Question: Right, what I have is:
'''
<Window x:Class="WpfGettingThingsDone.View.MainWindow"
xmlns="http://schemas.microsoft.com/winfx/2006/xaml/presentation"
xmlns:x="http://schemas.microsoft.com/winfx/2006/xaml"
AllowsTransparency="True"
Background="Transparent"
WindowStyle="None"
Title="{Binding Title}" Height="300" Width="300">
<Window.Resources>
<ResourceDictionary>
<Style x:Key="WindowBorderBackground" TargetType="{x:Type Border}">
<Setter Property="Background">
<Setter.Value>
<LinearGradientBrush StartPoint="0,1" EndPoint="1,0">
<GradientStop Color="#FF222222" Offset="0" />
<GradientStop Color="#FF222222" Offset="0.2" />
<GradientStop Color="#FFAAAAAA" Offset="0.6" />
<GradientStop Color="#FF222222" Offset="0.7" />
<GradientStop Color="#FFAAAAAA" Offset="0.9" />
<GradientStop Color="#FF222222" Offset="1" />
</LinearGradientBrush>
</Setter.Value>
</Setter>
</Style>
<Style x:Key="WindowHeaderedContent" TargetType="{x:Type HeaderedContentControl}">
<Setter Property="HeaderTemplate">
<Setter.Value>
<DataTemplate>
<Border
Background="Black"
BorderBrush="Black"
BorderThickness="1"
CornerRadius="5,5,0,0"
Padding="4"
SnapsToDevicePixels="True"
>
<DockPanel>
<Button DockPanel.Dock="Right" Command="{Binding Path=CloseCommand}">X</Button>
<TextBlock
FontSize="14"
FontWeight="Bold"
Foreground="White"
HorizontalAlignment="Center"
Text="{TemplateBinding Content}" />
</DockPanel>
</Border>
</DataTemplate>
</Setter.Value>
</Setter>
</Style>
</ResourceDictionary>
</Window.Resources>
<Border CornerRadius="5" Style="{StaticResource WindowBorderBackground}">
<HeaderedContentControl Header="Current Contexts"
Style="{StaticResource WindowHeaderedContent}"
>
</HeaderedContentControl>
</Border>
</Window>
'''
Basically draws a window with a pretty gradient background, using a HeaderedContentControl to create the title bar, which uses a HeaderTemplate to put the x button there.
Like so:

However, as you can see, I've tried binding the command of the X (close) button to the CloseCommand in my ViewModel. Assuming my ViewModel is correct and that my lack of understanding of the WPF databinding stuff is the problem, what am I doing wrong? Can it not be done the way I'm trying?
(Note: For the purposes of this question I merged all resources in use by the window into the windows resource dictionary.)
Since Sam suggested my DataContext for my window isn't set, I'll clarify that it is set, but done in the code behind for App.Xaml when it creates the MainWindow.
'''
/// <summary>
/// Interaction logic for App.xaml
/// </summary>
public partial class App : Application
{
protected override void OnStartup(StartupEventArgs e)
{
base.OnStartup(e);
MainWindow mainWindow = new MainWindow();
var viewModel = new MainWindowViewModel();
viewModel.RequestClose += (s, ev) => mainWindow.Close();
mainWindow.DataContext = viewModel;
mainWindow.Show();
}
}
'''
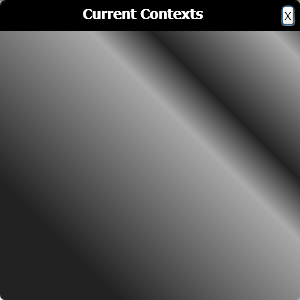
Answer: Here's another attempt. Your button is in the DataTemplate for the Header of the HeaderedContentControl. This data template has a different data context to the parent control. It's data context is implicitly the value of the Header property. So to fix your problem you would need to do
'''
<HeaderedContentControl Header="{Binding}" .../>
'''
The empty {Binding} statement means "bind the property to the DataContext of this control".
Alternatively, you could use a RelativeSource binding where you set up the Command binding. Something like:
'''
<Button DockPanel.Dock="Right"
Command="{Binding Path=DataContext.CloseCommand, RelativeSource={RelativeSource AncestorType={x:Type HeaderedContentControl}}}">...</Button>
'''